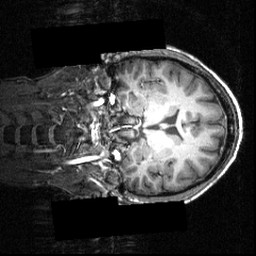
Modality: T1w
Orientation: coronal
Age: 24
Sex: male
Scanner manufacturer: siemens
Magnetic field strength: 3.951 T
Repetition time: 1.5 s
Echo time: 0.00335 s